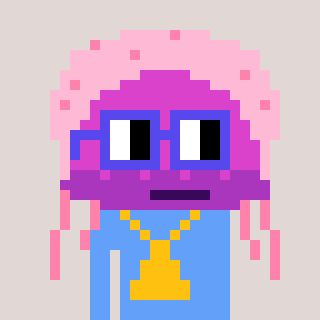
a pixel art character with square blue glasses, a jellyfish-shaped head and a blue-colored body on a warm background